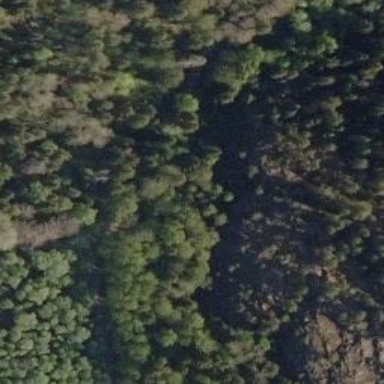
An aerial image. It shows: Cliff in nature.